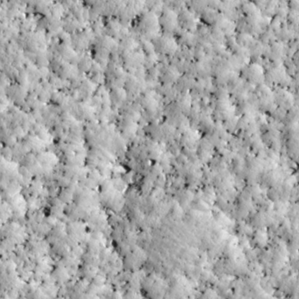
Label: non_frost